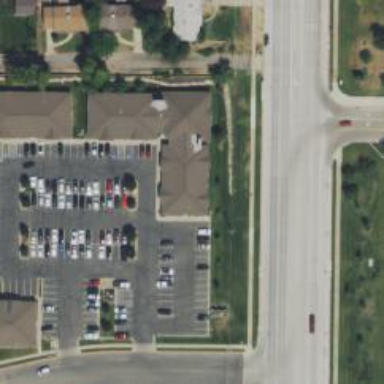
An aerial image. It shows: Office building.